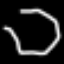
Label: octagon